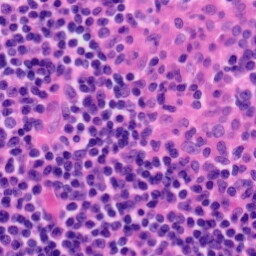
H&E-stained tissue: Tonsil